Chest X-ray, AP view. Patient: 57 years old, sex M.
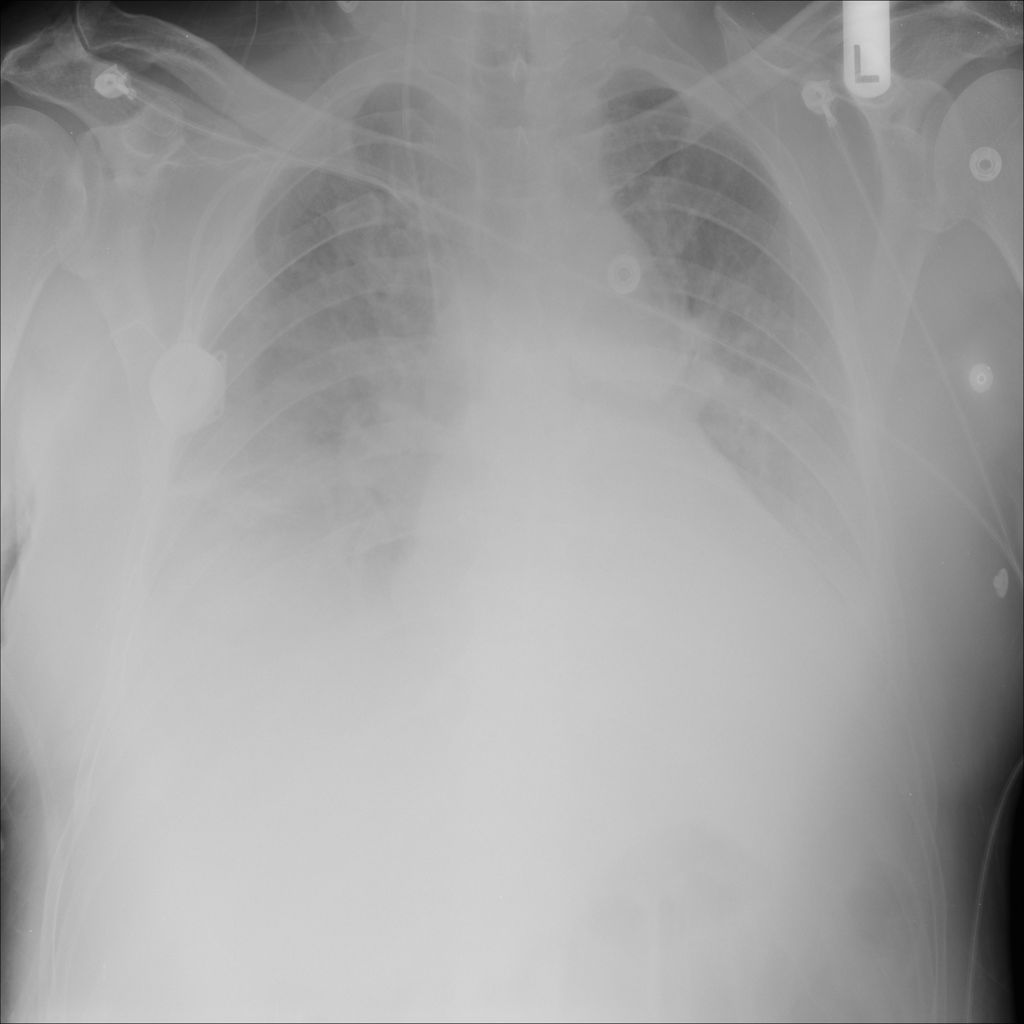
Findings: Effusion